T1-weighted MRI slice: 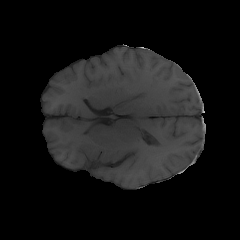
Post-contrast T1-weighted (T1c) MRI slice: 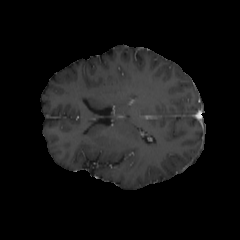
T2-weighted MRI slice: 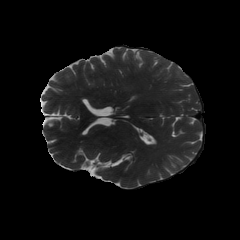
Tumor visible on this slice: no